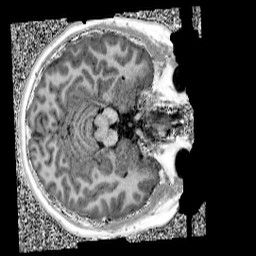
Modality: UNIT1
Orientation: axial
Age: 13
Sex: male
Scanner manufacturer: siemens
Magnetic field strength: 3 T
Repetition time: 4 s
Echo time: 0.00299 s